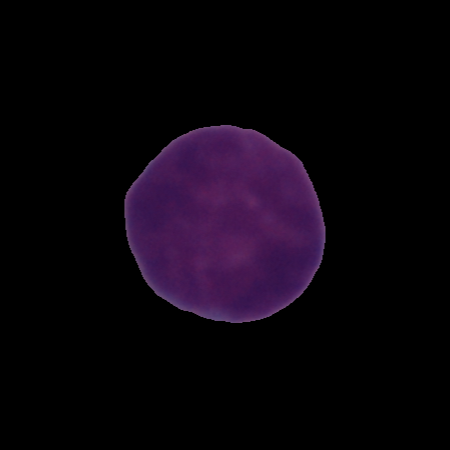
Label: cancer